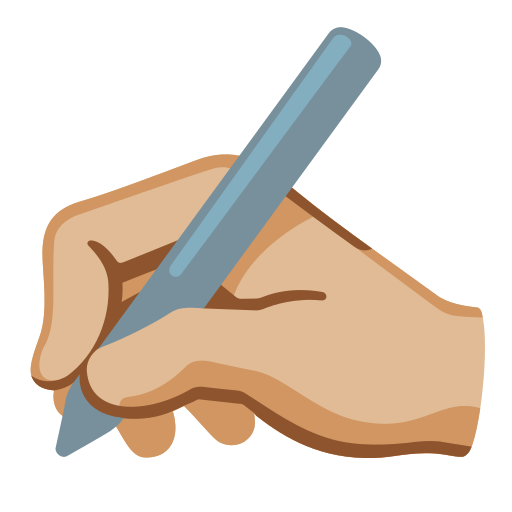
Emoji: ✍🏼